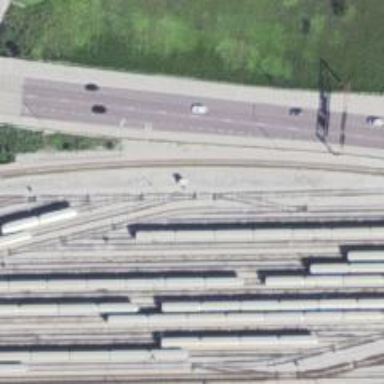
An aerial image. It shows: Electrified rail in service yard.